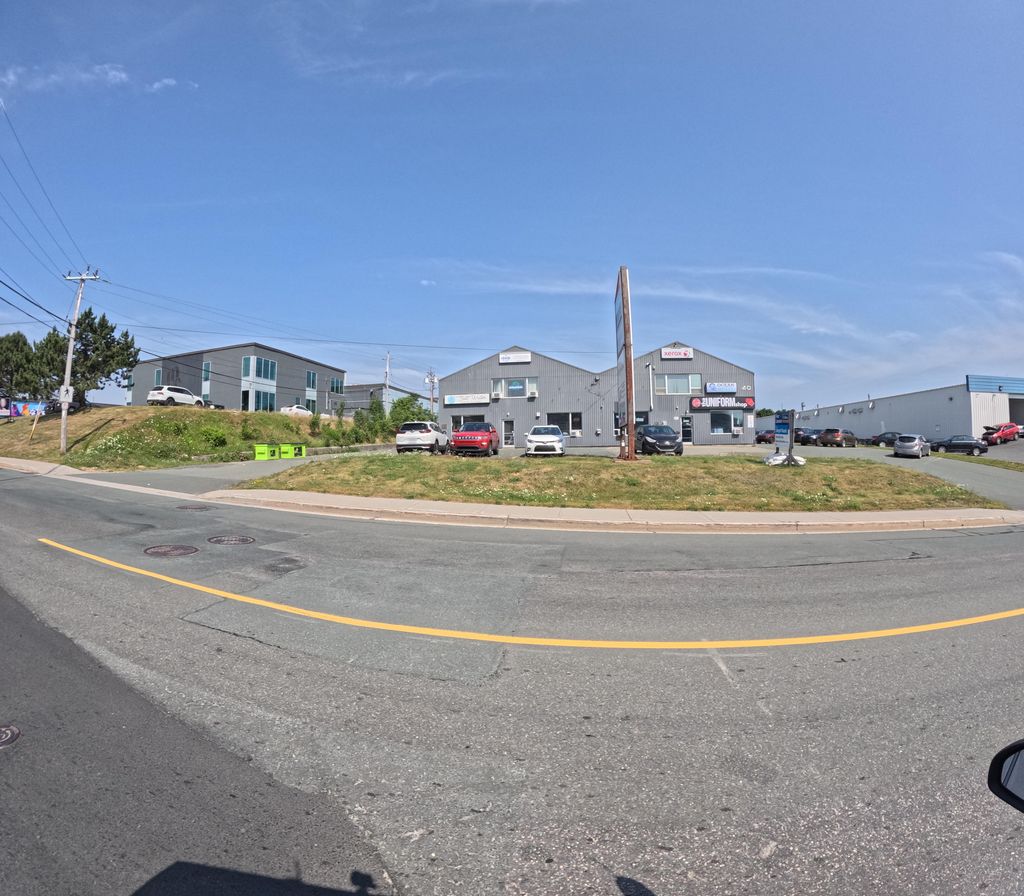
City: st_johns